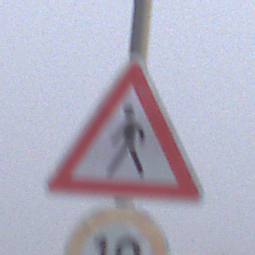
Verkehrszeichen: FussgaengerRechts
Zusatzzeichen unten: Geschwindigkeit10
Umgebung: Outdoor, RoadRail
Tageszeit: MorningAfternoon
Wetter: Overcast
Licht: Natural
Jahreszeit: NotSpecified
Kontrast: LowContrast